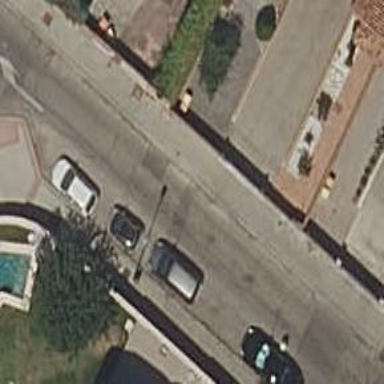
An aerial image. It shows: Sidewalk.